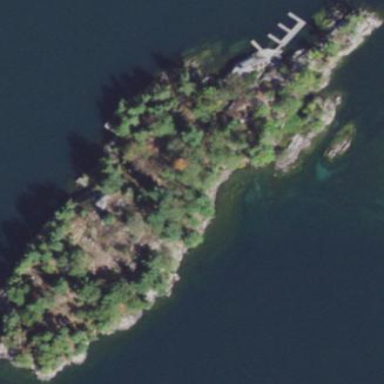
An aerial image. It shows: Islet.